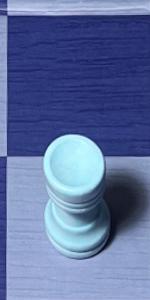
Label: Rook_White